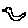
Label: bird